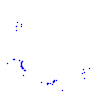
Particle: kaon